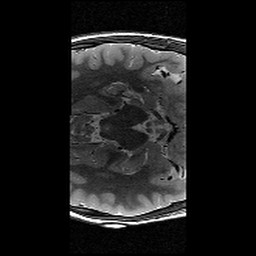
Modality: T2w
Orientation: axial
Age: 10
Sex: male
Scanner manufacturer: siemens
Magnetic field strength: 3 T
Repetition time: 9.23 s
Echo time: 0.067 s